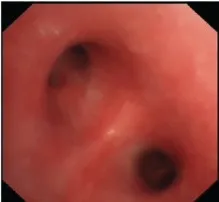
Bronchoscopy findings for an adolescent patient with macrolide-unresponsive Mycoplasma pneumoniae pneumonia. (A-F) Bronchoscopy shows bronchial mucosa with edema and tracheal hyperemia, with some white secretions in the segmental bronchi.
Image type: endoscopy (airway_endoscopy)